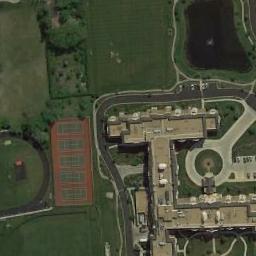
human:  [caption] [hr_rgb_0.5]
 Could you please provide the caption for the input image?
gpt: The tennis courts are surrounded by grass .

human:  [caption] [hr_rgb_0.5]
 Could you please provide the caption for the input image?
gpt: Beside the tennis court on the lawn is a group of buildings .

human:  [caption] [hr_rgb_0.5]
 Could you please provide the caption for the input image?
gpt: The tennis court is on the grass next to some buildings and trees .

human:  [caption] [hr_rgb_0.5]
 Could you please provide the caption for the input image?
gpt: At the top of the picture is a tennis court with only a small blue part .

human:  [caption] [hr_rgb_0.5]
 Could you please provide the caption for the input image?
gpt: The tennis court is on a green meadow beside a palace .